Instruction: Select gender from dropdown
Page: traveler
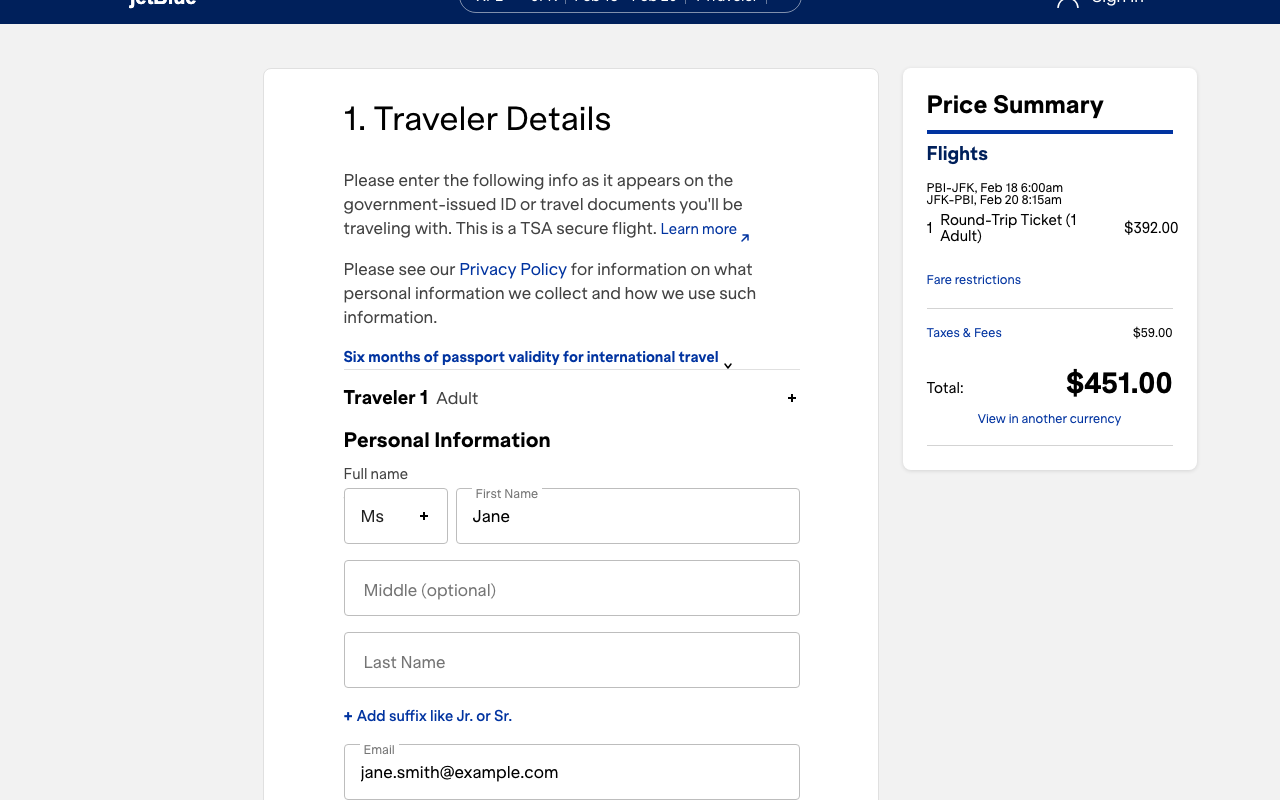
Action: click